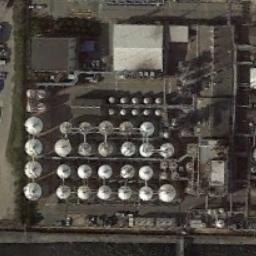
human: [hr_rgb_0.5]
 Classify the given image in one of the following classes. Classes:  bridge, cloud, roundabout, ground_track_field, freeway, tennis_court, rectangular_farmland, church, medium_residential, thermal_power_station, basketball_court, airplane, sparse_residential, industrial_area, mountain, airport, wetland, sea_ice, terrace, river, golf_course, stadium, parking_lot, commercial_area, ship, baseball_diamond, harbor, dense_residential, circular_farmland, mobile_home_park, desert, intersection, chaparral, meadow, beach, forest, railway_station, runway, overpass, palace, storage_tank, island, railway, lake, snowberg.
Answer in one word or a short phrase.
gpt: storage_tank